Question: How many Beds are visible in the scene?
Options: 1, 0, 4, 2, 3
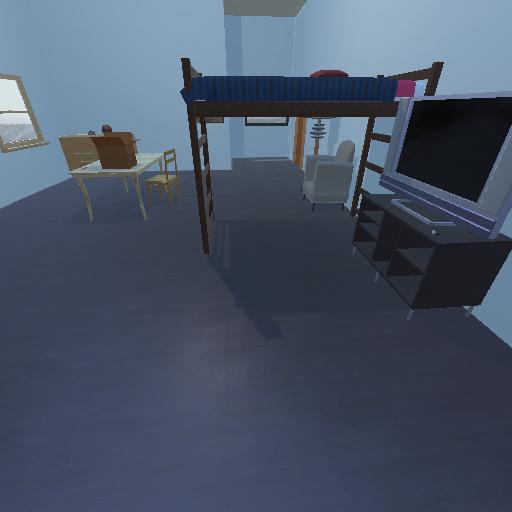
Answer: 1